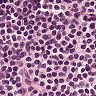
Metastatic tissue present: no